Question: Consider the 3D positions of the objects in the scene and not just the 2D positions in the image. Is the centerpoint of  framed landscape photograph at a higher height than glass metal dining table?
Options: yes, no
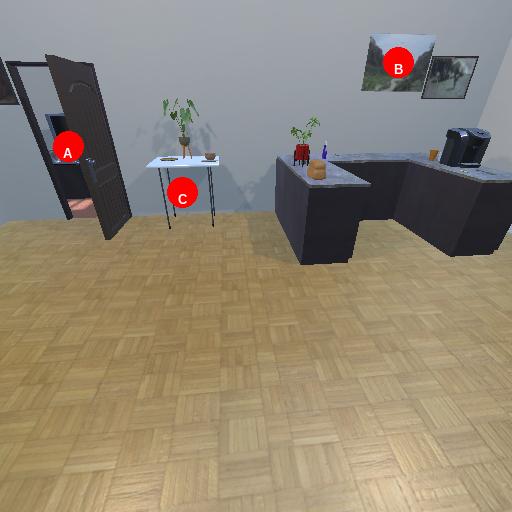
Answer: yes